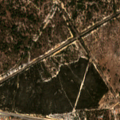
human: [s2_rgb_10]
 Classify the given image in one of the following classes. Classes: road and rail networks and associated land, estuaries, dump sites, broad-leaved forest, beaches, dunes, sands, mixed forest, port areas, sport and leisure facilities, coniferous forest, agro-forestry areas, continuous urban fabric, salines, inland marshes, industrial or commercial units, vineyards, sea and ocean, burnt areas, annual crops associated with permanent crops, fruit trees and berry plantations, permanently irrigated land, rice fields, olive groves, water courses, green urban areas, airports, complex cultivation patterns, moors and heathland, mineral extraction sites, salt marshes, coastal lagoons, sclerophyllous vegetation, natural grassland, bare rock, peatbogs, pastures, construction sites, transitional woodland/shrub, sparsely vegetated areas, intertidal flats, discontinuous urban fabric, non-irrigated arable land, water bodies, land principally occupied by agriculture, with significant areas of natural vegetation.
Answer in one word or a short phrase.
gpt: discontinuous urban fabric, complex cultivation patterns, broad-leaved forest, coniferous forest, transitional woodland/shrub